Question: I'm quite new to the Spring|Hibernate|Eclipse setup. For some reason, My index.jsp files are not picking on the css files (css & css01).
Any clue why?

'''
<link rel="stylesheet" href="css/theme_switcher.css" type="text/css">
<link rel="stylesheet" href="css01/job_blue.responsive.css" title="job_blue" type="text/css">
'''
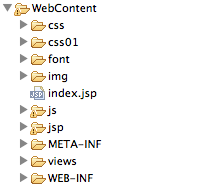
Answer: You have not provided the of the 'link' tag. Provide it like this.
'''
<link rel="stylesheet" href="css/theme_switcher.css" type="text/css" />
<link rel="stylesheet" href="css01/job_blue.responsive.css" title="job_blue" type="text/css" />
'''
'''
<link rel="stylesheet" href="css/theme_switcher.css" type="text/css"></link>
<link rel="stylesheet" href="css01/job_blue.responsive.css" title="job_blue" type="text/css"></link>
'''